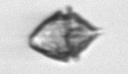
Label: Kryptoperidinium_triquetrum